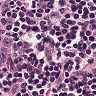
Metastatic tissue present: no